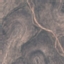
Label: HerbaceousVegetation